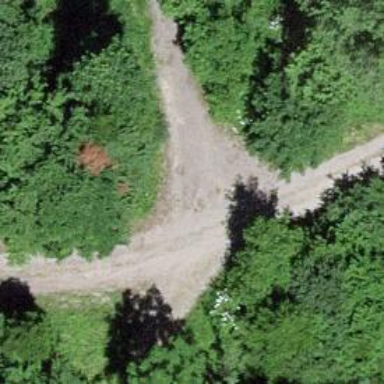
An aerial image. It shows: Well-maintained track road with grade 1 tracktype.